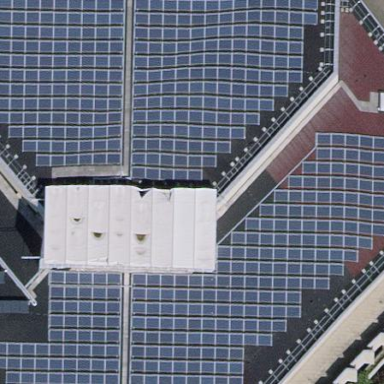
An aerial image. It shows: Solar power plant utilizing photovoltaic technology to produce electricity.